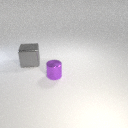
large gray metal cube behind small purple metal cylinder